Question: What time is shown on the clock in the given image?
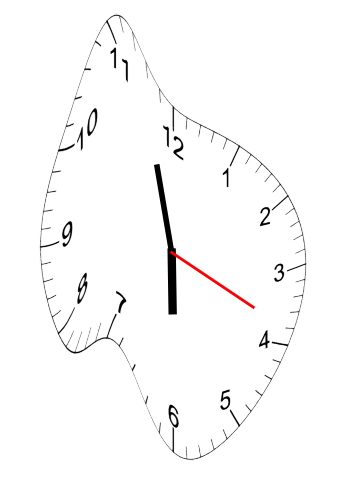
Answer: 05:57:19